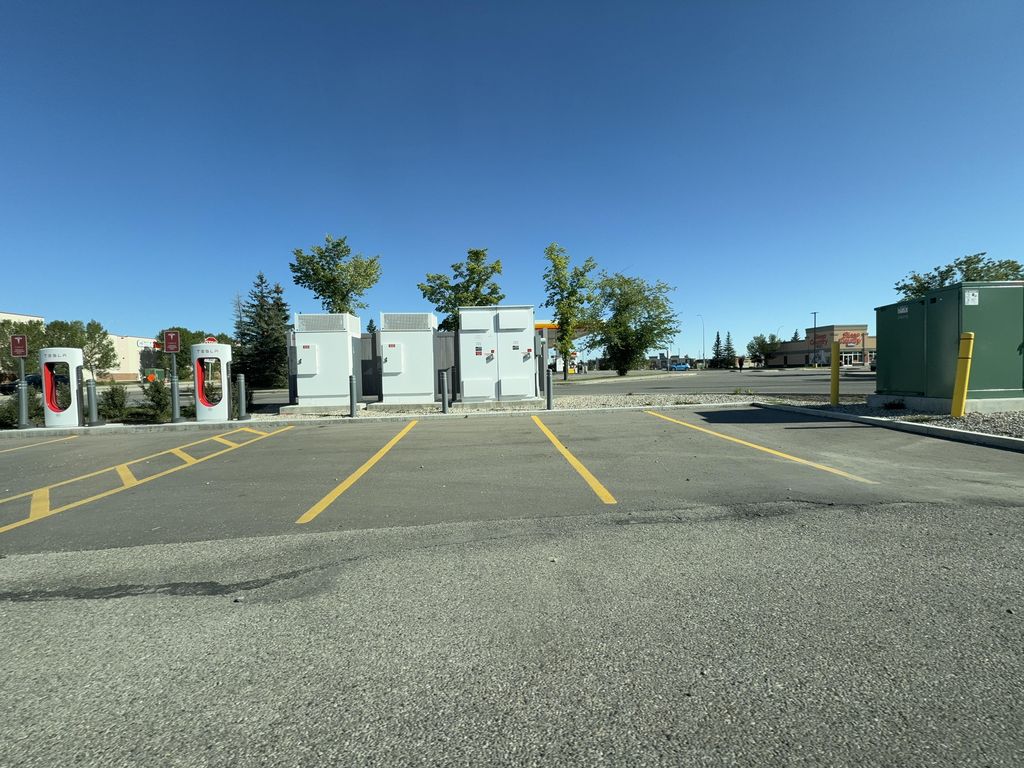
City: calgary